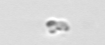
Label: detritus